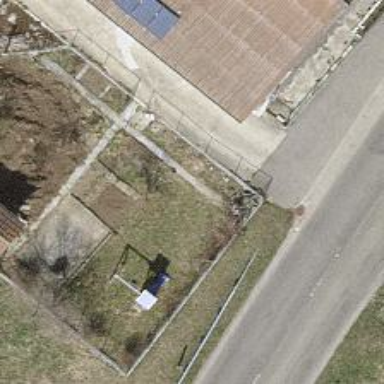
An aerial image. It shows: Fence is in the image.